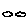
Label: cloud